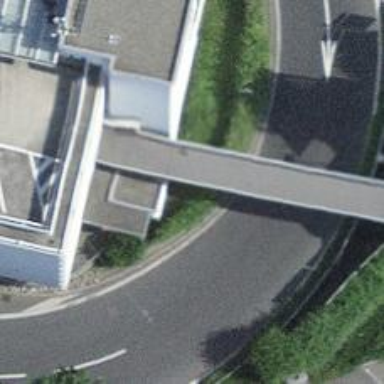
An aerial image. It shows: Footway crossing cable-stayed bridge.